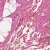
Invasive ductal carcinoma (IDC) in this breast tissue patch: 0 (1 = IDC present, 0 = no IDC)